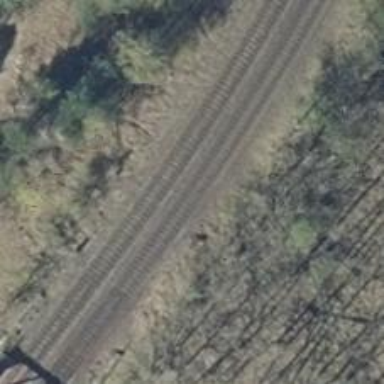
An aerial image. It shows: Railway yard used for servicing trains.